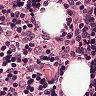
Metastatic tissue present: no